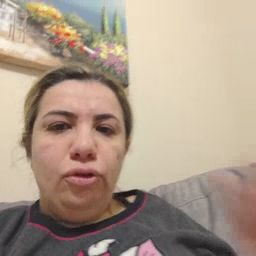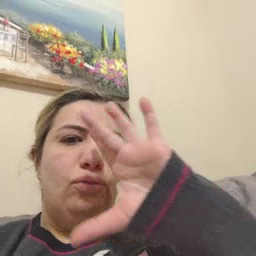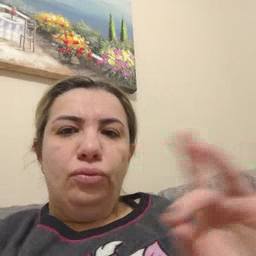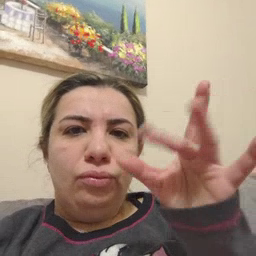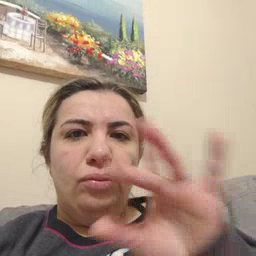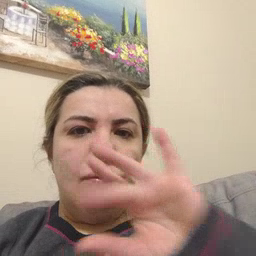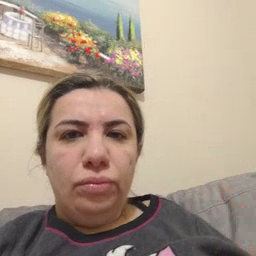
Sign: story